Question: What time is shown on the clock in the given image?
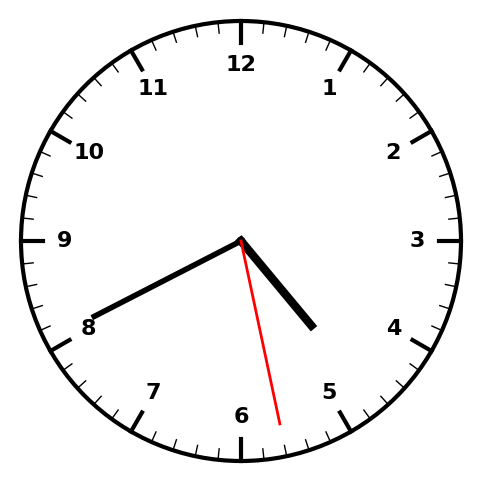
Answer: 04:40:28